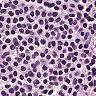
Metastatic tissue present: no